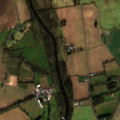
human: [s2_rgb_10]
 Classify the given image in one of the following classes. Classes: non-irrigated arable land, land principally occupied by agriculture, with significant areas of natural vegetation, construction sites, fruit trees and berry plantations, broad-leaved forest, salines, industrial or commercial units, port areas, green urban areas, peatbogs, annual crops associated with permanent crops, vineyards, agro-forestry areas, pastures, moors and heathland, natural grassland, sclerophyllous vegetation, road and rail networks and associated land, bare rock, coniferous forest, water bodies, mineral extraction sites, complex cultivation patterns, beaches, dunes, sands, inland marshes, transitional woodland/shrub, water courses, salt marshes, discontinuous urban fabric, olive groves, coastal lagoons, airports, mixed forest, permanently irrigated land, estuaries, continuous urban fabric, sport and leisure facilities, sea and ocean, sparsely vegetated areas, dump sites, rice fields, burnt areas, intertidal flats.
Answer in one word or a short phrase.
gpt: non-irrigated arable land, pastures